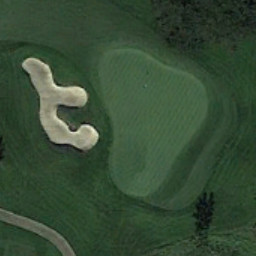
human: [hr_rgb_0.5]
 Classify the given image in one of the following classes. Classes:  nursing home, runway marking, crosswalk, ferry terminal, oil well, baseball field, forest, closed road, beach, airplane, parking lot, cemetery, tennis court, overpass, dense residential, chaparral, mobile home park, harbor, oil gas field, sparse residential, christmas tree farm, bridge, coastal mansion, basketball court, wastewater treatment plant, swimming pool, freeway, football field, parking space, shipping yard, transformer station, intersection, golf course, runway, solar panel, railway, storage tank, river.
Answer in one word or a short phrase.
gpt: golf course